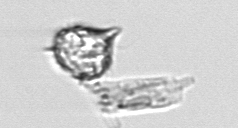
Label: Protoperidinium